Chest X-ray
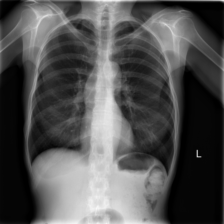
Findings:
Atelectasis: negative
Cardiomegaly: negative
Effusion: negative
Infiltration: negative
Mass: negative
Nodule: negative
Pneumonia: negative
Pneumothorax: negative
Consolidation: negative
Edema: negative
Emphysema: negative
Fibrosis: negative
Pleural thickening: negative
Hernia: negative